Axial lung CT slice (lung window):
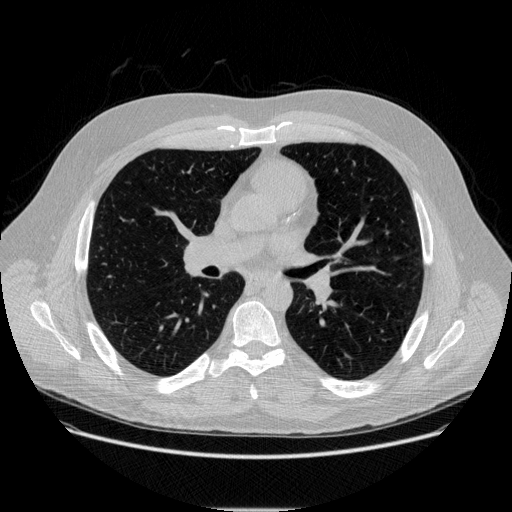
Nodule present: no